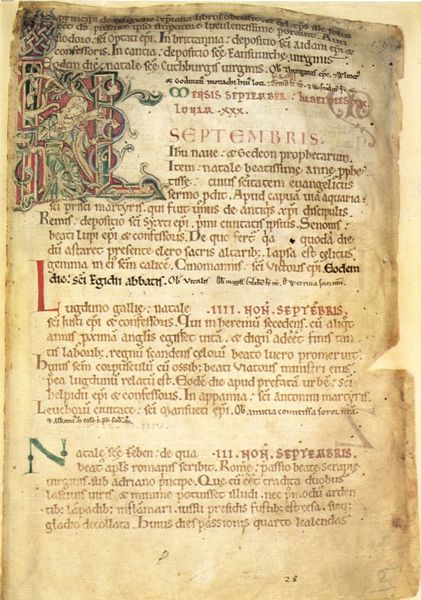
Titel: Martyrien des St. Augustines Abbey
Standort: Herstellungsort: Canterbury, St. Augustine’s Abbey (EU - GB)
Institution: London, British Library
Schlagwörter: grün, braun, frau, schwarz, säule, dame, rot, beige, ornament, bibel, mensch, signatur, blatt, pflanze, ranken, schrift, ornamente, deutsch, buch, seite, text, buchstabe, buchstaben, initiale, kapitell, buchseite, pergament, initialien, mittelalter, heiliger, september, zeilen, maria, monat, handschrift, latein, abschnitte, initial, buchmalerei, verso, evangelium, sprache, verblichen, faksimile, iniziale, initialbuchstabe, 28, inizialien, blatttext, lranken, septembris